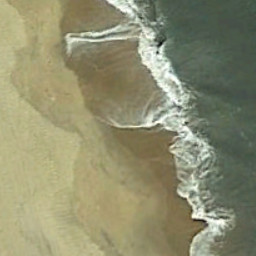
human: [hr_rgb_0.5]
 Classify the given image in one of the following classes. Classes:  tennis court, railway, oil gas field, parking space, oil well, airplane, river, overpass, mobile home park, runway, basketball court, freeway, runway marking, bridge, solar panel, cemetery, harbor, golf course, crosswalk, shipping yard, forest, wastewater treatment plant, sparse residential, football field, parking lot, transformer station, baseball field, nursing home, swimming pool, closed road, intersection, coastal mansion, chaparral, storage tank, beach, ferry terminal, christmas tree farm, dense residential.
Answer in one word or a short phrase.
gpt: beach